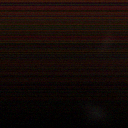
Screen state: off